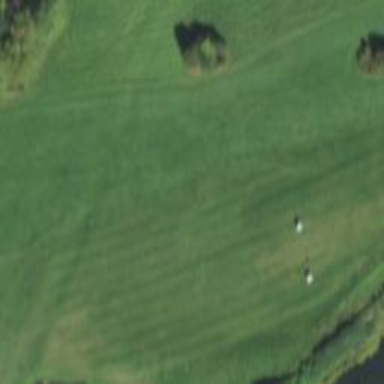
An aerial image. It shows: Scenic golf fairway.